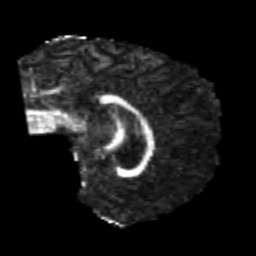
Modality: FA
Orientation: sagittal
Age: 24
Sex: male
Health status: healthy
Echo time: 0.074 s